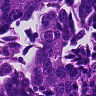
Metastatic tissue present: yes